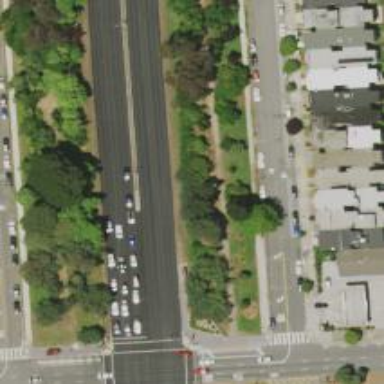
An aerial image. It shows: Trunk link highway.